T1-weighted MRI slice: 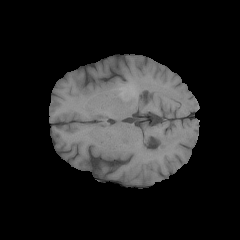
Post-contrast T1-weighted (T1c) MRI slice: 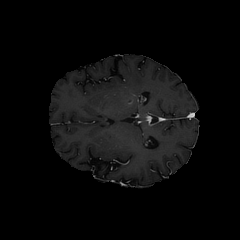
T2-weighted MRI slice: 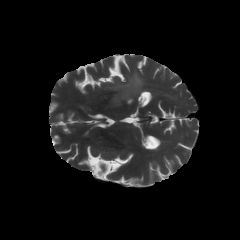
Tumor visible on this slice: yes